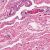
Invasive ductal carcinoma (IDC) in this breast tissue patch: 0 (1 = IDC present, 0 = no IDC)